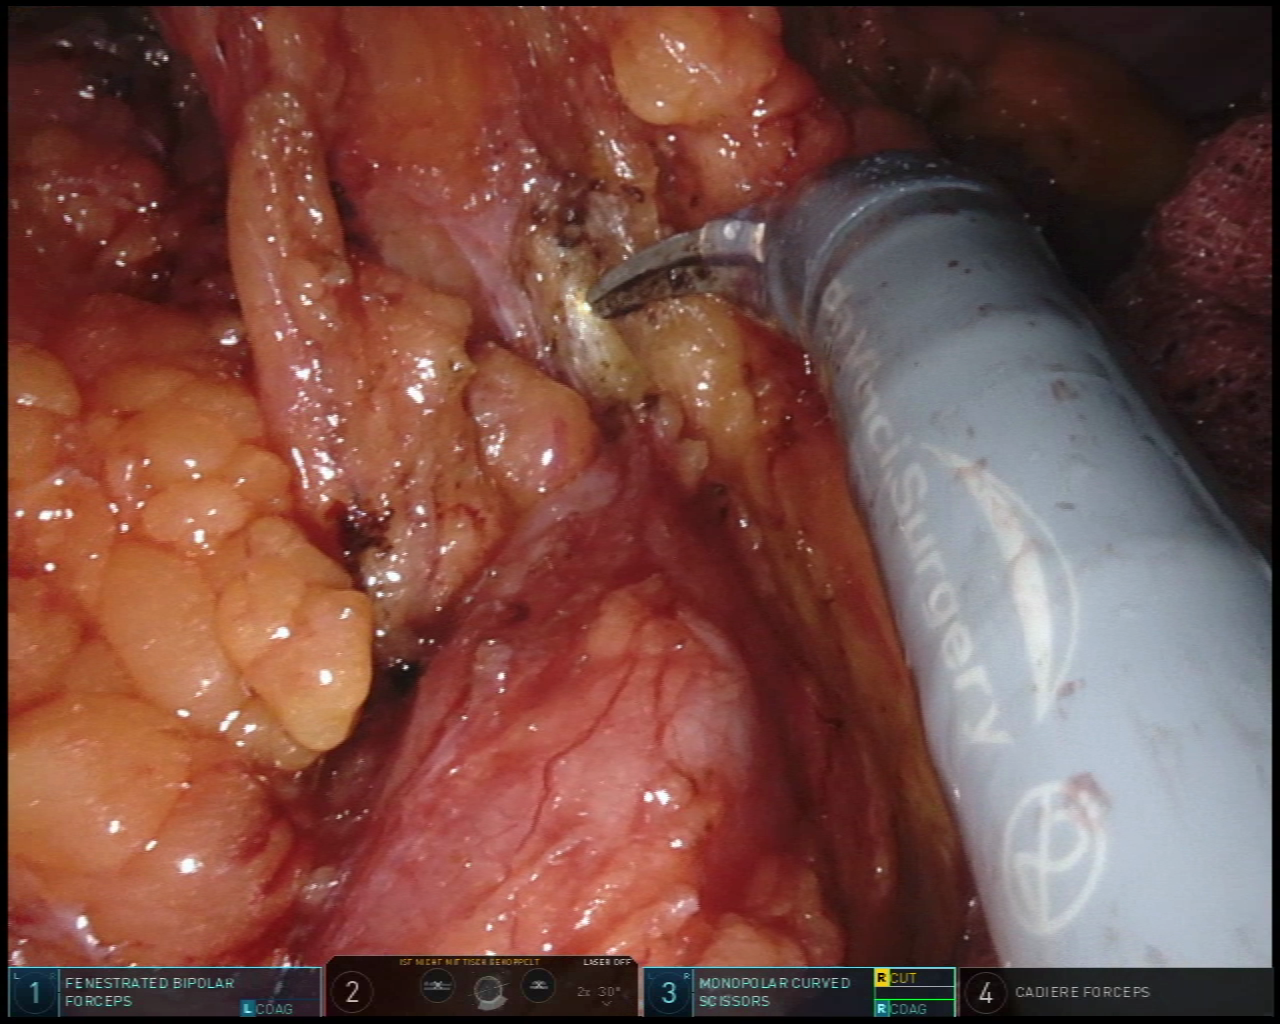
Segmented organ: stomach
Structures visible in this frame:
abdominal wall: yes
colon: no
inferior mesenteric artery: no
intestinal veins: no
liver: no
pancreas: no
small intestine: no
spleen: yes
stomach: yes
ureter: no
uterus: no
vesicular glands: no